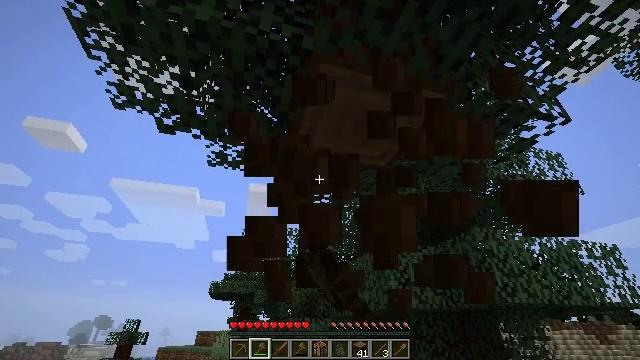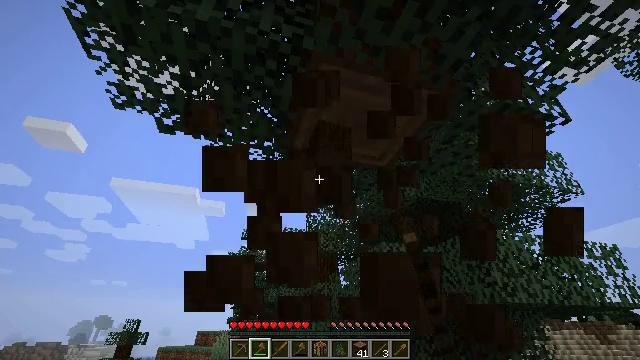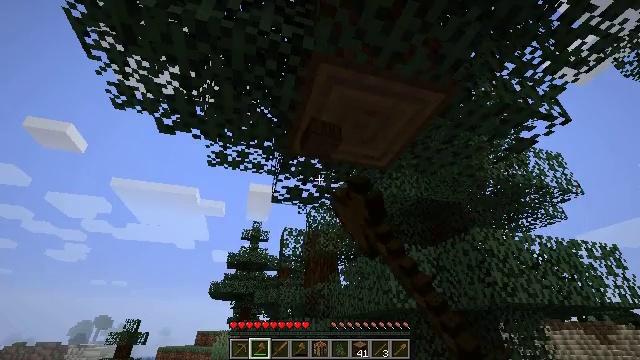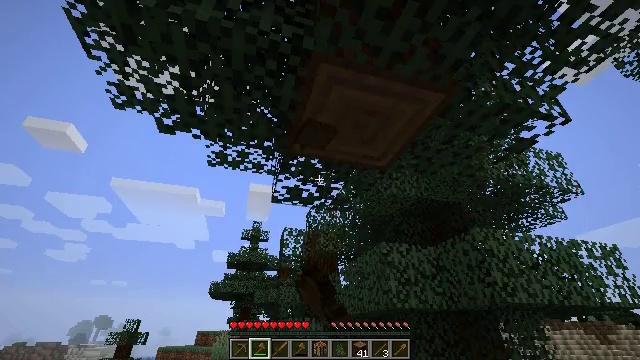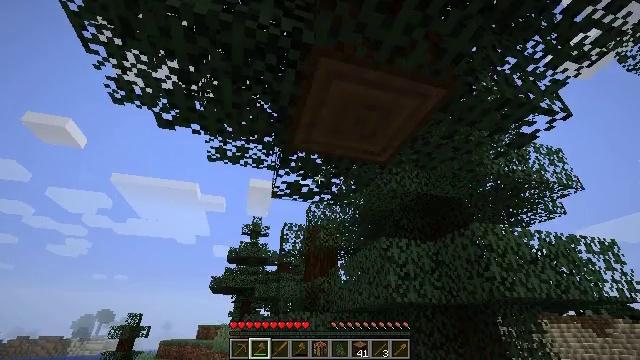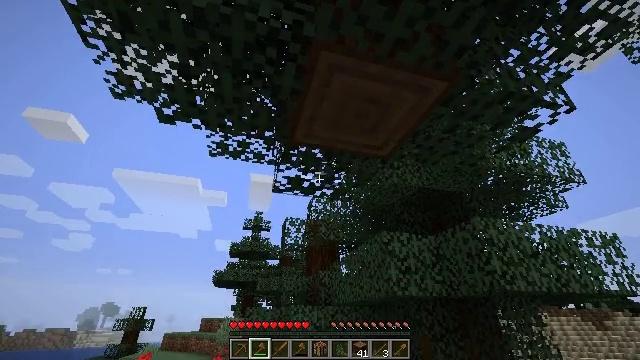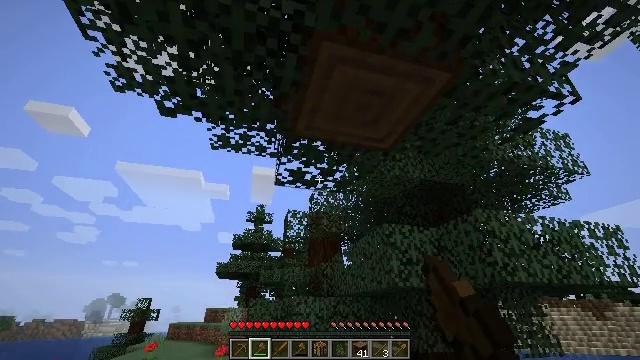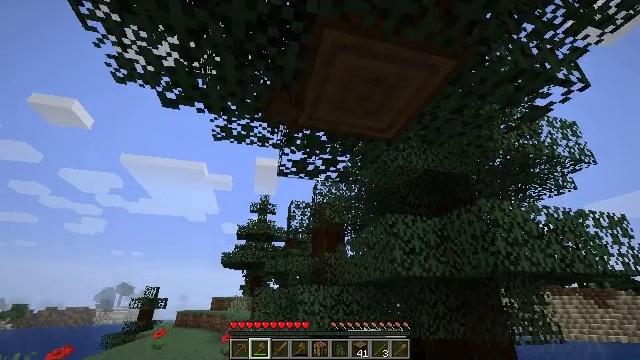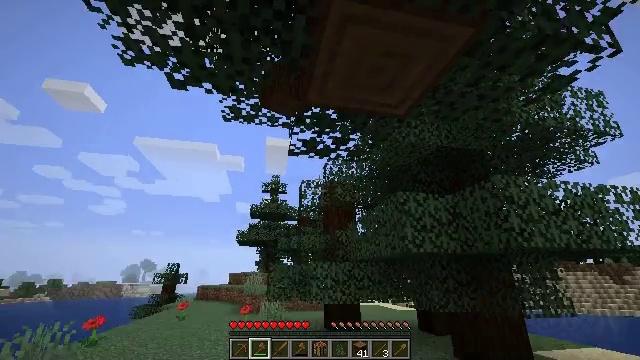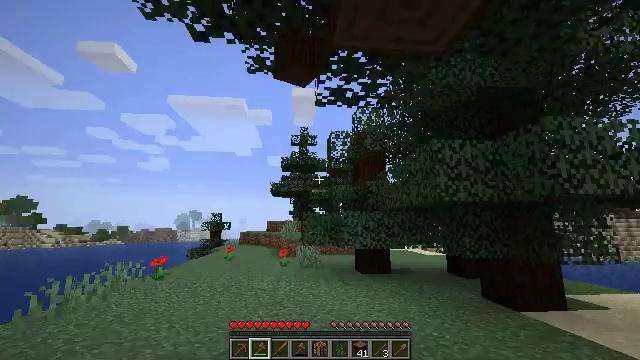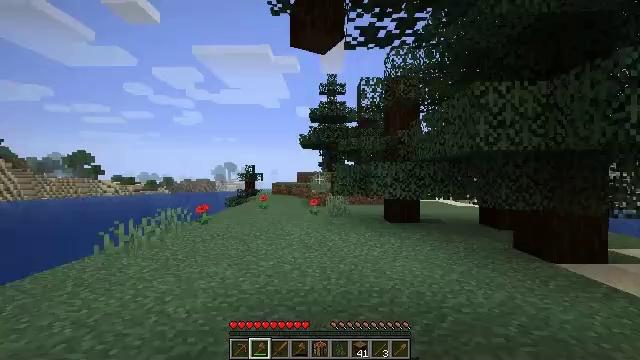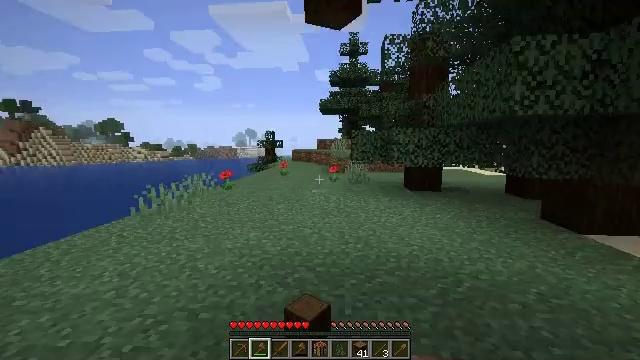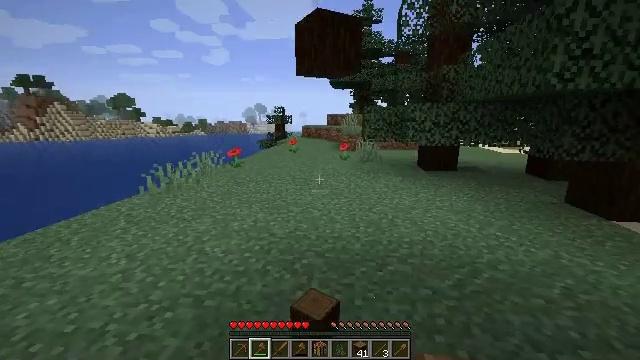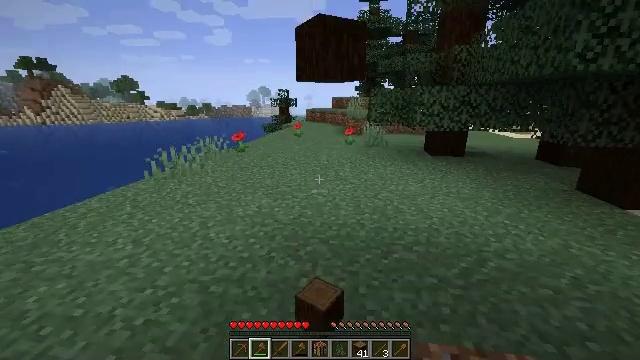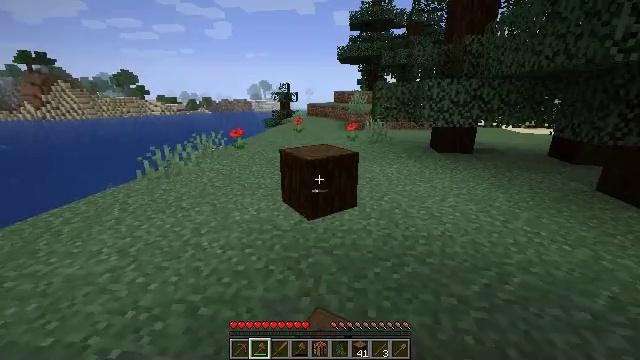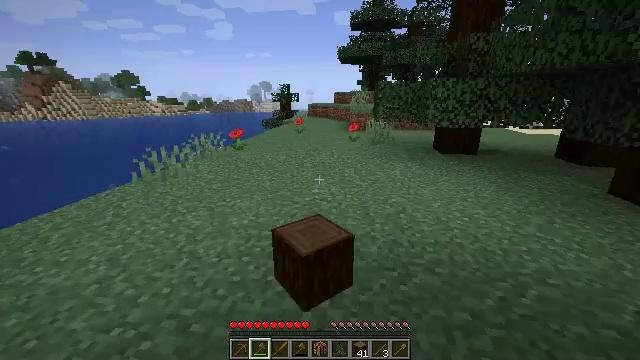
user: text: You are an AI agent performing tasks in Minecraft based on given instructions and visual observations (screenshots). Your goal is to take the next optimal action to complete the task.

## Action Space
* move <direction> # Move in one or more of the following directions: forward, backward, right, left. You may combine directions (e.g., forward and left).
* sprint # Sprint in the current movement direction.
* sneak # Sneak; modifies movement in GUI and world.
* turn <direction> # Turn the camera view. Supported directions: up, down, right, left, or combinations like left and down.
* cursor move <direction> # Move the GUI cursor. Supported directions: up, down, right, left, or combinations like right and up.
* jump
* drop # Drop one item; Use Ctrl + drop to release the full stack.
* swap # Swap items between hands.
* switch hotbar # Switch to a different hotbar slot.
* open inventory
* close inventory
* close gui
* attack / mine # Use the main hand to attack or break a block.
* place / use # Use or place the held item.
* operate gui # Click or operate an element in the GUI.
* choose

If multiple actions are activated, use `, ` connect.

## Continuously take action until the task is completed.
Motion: motion action
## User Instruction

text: Mine sand by the water.
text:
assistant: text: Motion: attack / mine
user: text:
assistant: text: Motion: attack / mine
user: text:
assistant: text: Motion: attack / mine
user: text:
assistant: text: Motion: turn down, attack / mine
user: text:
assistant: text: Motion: turn down, attack / mine
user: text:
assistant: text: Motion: turn down
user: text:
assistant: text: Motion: turn down
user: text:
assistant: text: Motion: turn left and down
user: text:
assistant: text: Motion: turn left and down
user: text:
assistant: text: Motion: turn left and down
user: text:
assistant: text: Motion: move forward, turn left and down
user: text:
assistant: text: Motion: move forward, turn left and down
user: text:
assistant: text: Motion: move forward, turn left and down
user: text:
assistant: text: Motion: move forward, turn down
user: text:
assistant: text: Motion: move forward
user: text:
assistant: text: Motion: move forward
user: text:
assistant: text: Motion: move forward
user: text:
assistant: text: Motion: move forward
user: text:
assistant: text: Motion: move forward
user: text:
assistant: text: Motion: move forward
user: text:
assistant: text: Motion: move forward
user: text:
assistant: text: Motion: move forward
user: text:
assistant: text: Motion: move forward
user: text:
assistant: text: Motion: move forward
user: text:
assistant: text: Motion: move forward
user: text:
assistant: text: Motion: move forward
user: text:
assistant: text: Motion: move forward
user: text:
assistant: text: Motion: move forward
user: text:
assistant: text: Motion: move forward, turn right and down
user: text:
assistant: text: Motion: move forward, turn right and down